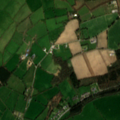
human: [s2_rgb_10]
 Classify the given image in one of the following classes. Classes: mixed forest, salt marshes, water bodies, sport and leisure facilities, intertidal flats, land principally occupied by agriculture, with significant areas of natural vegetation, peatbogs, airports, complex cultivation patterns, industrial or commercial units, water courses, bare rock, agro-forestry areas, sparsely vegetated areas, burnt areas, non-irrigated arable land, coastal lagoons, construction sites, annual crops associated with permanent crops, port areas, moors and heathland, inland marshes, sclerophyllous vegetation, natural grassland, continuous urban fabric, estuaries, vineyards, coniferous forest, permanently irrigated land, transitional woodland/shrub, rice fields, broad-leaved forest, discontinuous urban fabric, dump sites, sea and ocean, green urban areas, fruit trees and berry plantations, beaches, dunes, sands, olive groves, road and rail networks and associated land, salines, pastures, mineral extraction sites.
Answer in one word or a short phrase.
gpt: non-irrigated arable land, pastures, mixed forest, transitional woodland/shrub